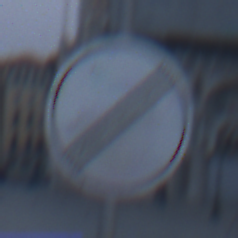
Verkehrszeichen: EndeSaemtlicherBegrenzungen
Umgebung: Outdoor, Urban
Tageszeit: Dawn
Wetter: Clear
Licht: Natural
Jahreszeit: NotSpecified
Kontrast: LowContrast